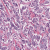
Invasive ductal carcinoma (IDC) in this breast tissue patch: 1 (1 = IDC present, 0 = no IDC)